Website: macys
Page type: account-selection
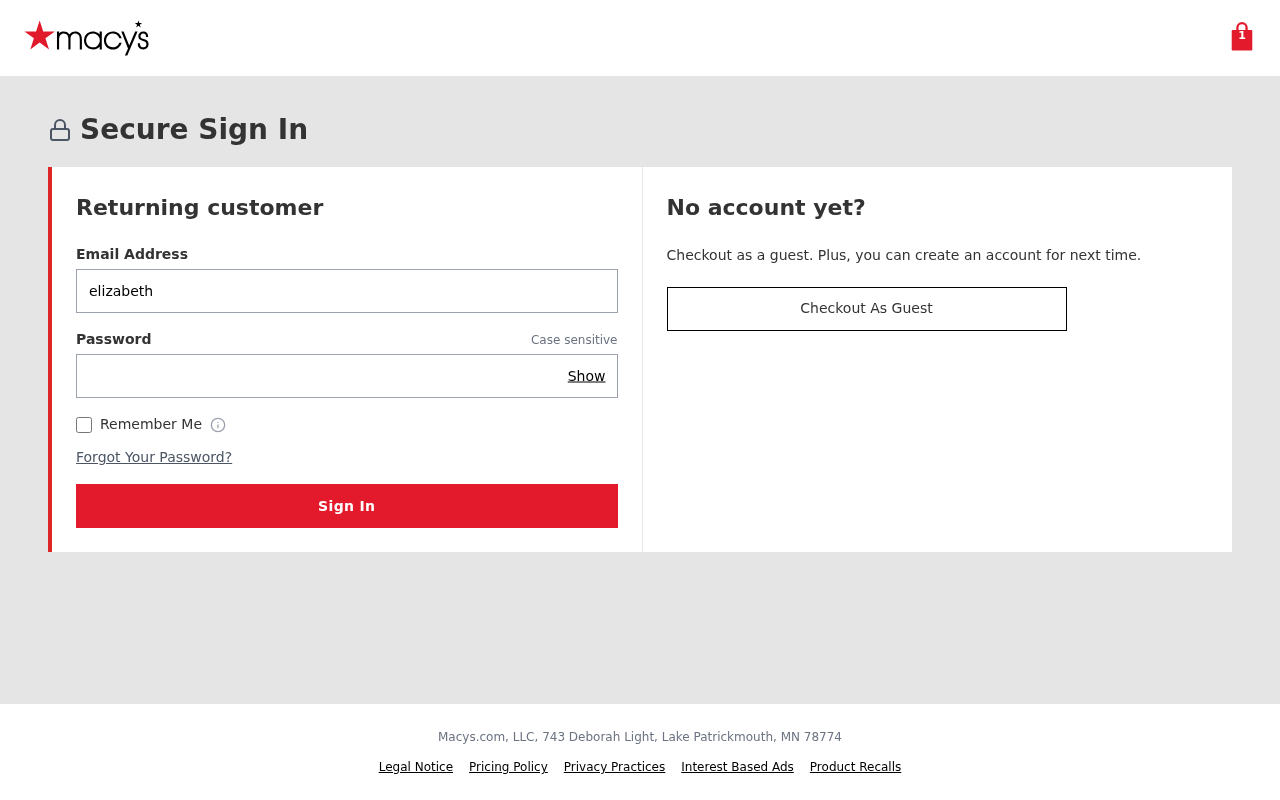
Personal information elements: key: PII_EMAIL
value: elizabeth.jackson@hotmail.com
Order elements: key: ORDER_NUM_ITEMS
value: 1